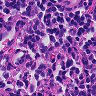
Metastatic tissue present: no